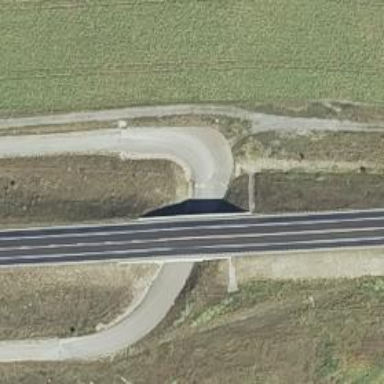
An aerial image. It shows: Asphalt trunk highway.